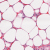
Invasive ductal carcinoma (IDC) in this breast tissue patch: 0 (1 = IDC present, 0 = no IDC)